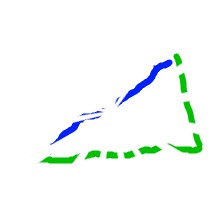
Shape: triangle